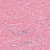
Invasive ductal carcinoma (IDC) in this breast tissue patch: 0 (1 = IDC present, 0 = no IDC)